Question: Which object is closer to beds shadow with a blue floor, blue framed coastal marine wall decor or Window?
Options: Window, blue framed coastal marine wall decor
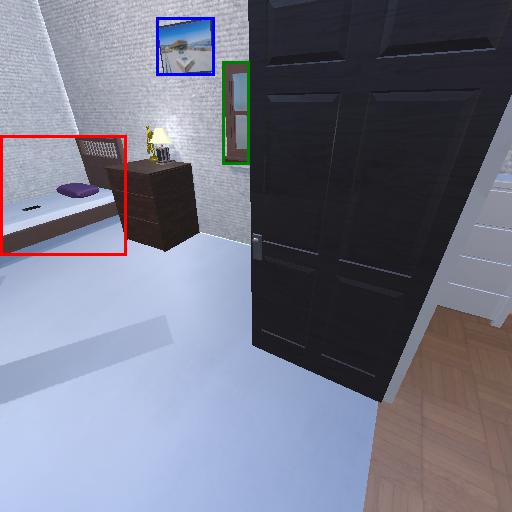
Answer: Window